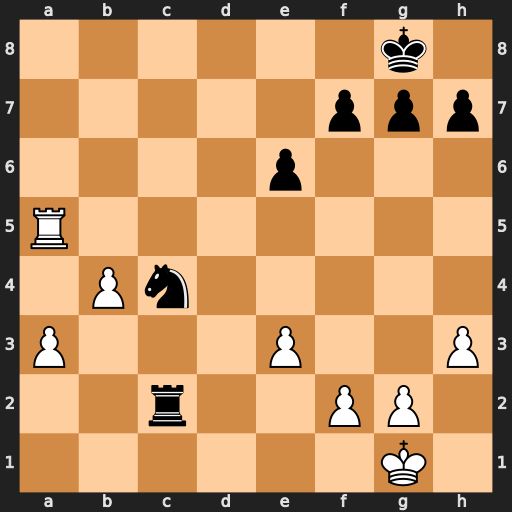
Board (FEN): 6k1/5ppp/4p3/R7/1Pn5/P3P2P/2r2PP1/6K1
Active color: w
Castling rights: -
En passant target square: -
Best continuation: Ra8#